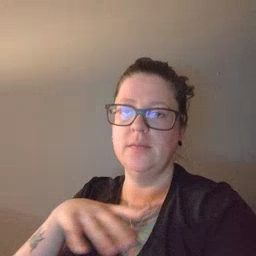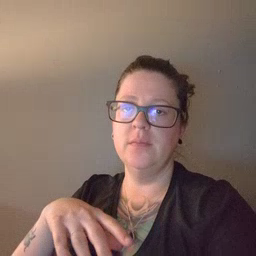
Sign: man